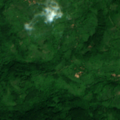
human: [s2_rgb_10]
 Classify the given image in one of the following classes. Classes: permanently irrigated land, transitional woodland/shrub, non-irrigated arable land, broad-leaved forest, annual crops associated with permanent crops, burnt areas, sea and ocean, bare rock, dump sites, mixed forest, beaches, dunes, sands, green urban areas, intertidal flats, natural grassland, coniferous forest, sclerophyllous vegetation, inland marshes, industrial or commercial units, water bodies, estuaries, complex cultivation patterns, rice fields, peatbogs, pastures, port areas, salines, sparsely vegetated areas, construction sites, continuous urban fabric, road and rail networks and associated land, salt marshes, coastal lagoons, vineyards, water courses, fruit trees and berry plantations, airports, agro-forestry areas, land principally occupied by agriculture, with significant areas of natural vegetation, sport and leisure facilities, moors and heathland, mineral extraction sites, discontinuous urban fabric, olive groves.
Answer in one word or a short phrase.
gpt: complex cultivation patterns, land principally occupied by agriculture, with significant areas of natural vegetation, broad-leaved forest, natural grassland